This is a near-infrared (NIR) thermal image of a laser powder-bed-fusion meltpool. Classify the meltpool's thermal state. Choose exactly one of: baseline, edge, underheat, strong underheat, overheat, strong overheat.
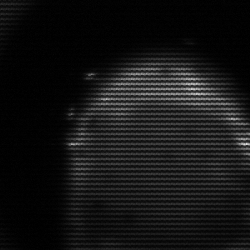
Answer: edge